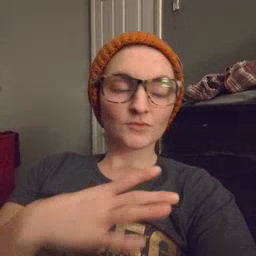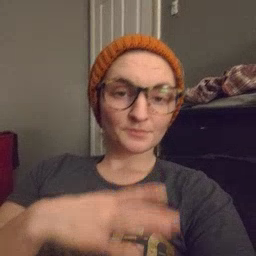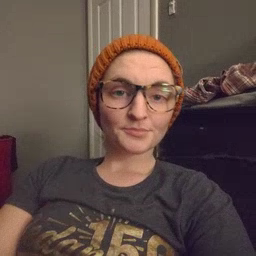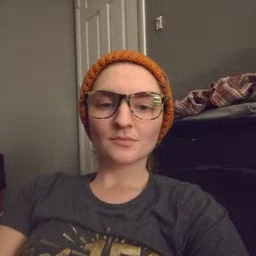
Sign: fine